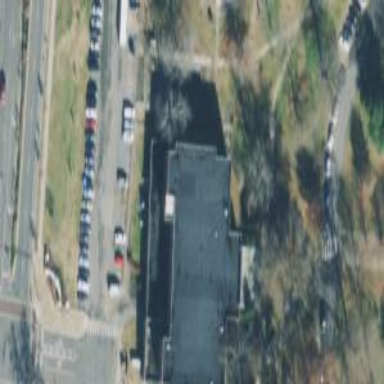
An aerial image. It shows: University building.